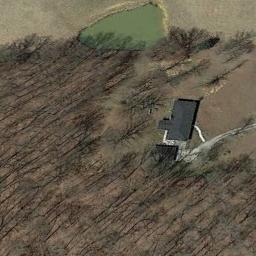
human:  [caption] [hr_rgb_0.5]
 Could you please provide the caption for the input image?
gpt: Many trees are beside the sparse residential .

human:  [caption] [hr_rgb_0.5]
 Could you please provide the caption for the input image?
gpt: The room is surrounded by trees .

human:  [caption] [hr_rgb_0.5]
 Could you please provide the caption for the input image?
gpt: In a sparse residential area there is a house and many withered trees surrounded by open spaces .

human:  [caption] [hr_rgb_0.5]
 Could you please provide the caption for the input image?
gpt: The sparse residential is on the bare land next to some trees and a lake .

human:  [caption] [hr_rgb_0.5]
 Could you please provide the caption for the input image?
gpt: A sparse residential area with many withered trees and a black building .